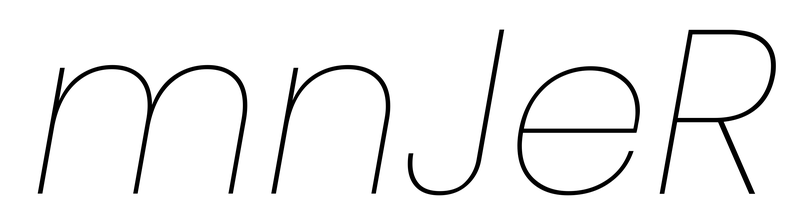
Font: Poppins-ThinItalic